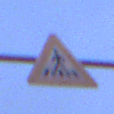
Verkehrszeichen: FussgaengerueberwegRechts
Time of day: Night
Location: Outdoor (Urban)
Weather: PartlyCloudy
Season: NotSpecified
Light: Artificial